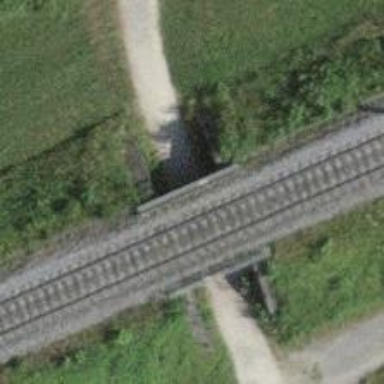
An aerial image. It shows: Bridge with electrified rail tracks and contact line.